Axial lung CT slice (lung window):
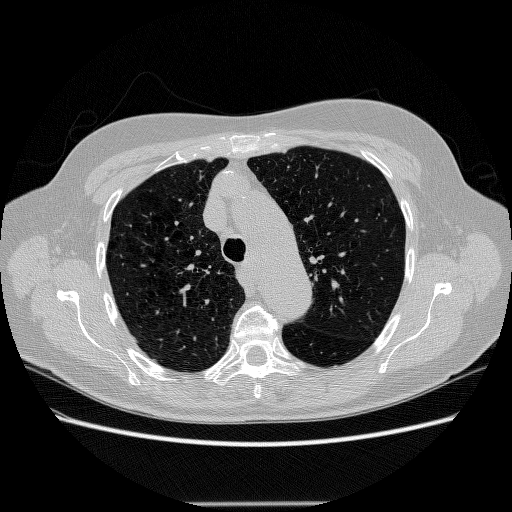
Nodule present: no